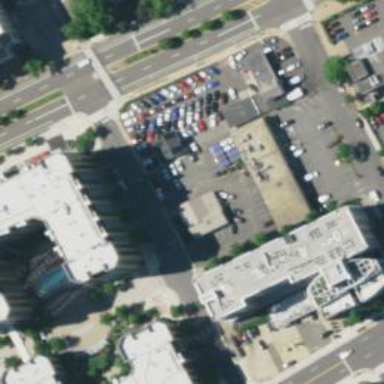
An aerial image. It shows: Commercial area.